Question: I am new to android . So i was trying to implement a code which stores the data in the internal storage of the device. It is storing and loading the data. I cannot see the file in the data folder which is present in the eclipse. When i click the data folder , it is not expanding.

I have used the below code
'''
package com.example.files;
import java.io.FileInputStream;
import java.io.FileOutputStream;
import java.io.IOException;
import java.io.InputStreamReader;
import java.io.OutputStreamWriter;
import android.app.Activity;
import android.os.Bundle;
import android.view.View;
import android.widget.EditText;
import android.widget.Toast;
public class MainActivity extends Activity {
EditText textBox;
static final int READ_BLOCK_SIZE = 100;
/** Called when the activity is first created. */
@Override
public void onCreate(Bundle savedInstanceState) {
super.onCreate(savedInstanceState);
setContentView(R.layout.activity_main);
textBox = (EditText) findViewById(R.id.txtText1);
}
public void onClickSave(View view){
String str = textBox.getText().toString();
try
{
FileOutputStream fOut =
openFileOutput("textfile.txt",
MODE_WORLD_READABLE);
OutputStreamWriter osw = new
OutputStreamWriter(fOut);
//---write the string to the file---
osw.write(str);
osw.flush();
osw.close();
//---display file saved message---
Toast.makeText(getBaseContext(),
"File saved successfully!",
Toast.LENGTH_SHORT).show();
//---clears the EditText---
textBox.setText("");
}
catch (IOException ioe)
{
ioe.printStackTrace();
}
}
public void onClickLoad(View view) {
try
{
FileInputStream fIn =
openFileInput("textfile.txt");
InputStreamReader isr = new
InputStreamReader(fIn);
char[] inputBuffer = new char[READ_BLOCK_SIZE];
String s = "";
int charRead;
while ((charRead = isr.read(inputBuffer))>0)
{
//---convert the chars to a String---
String readString =
String.copyValueOf(inputBuffer, 0,
charRead);
s += readString;
inputBuffer = new char[READ_BLOCK_SIZE];
}
//---set the EditText to the text that has been
// read---
textBox.setText(s);
Toast.makeText(getBaseContext(),
"File loaded successfully!",
Toast.LENGTH_SHORT).show();
}
catch (IOException ioe) {
ioe.printStackTrace();
}
}
}
'''
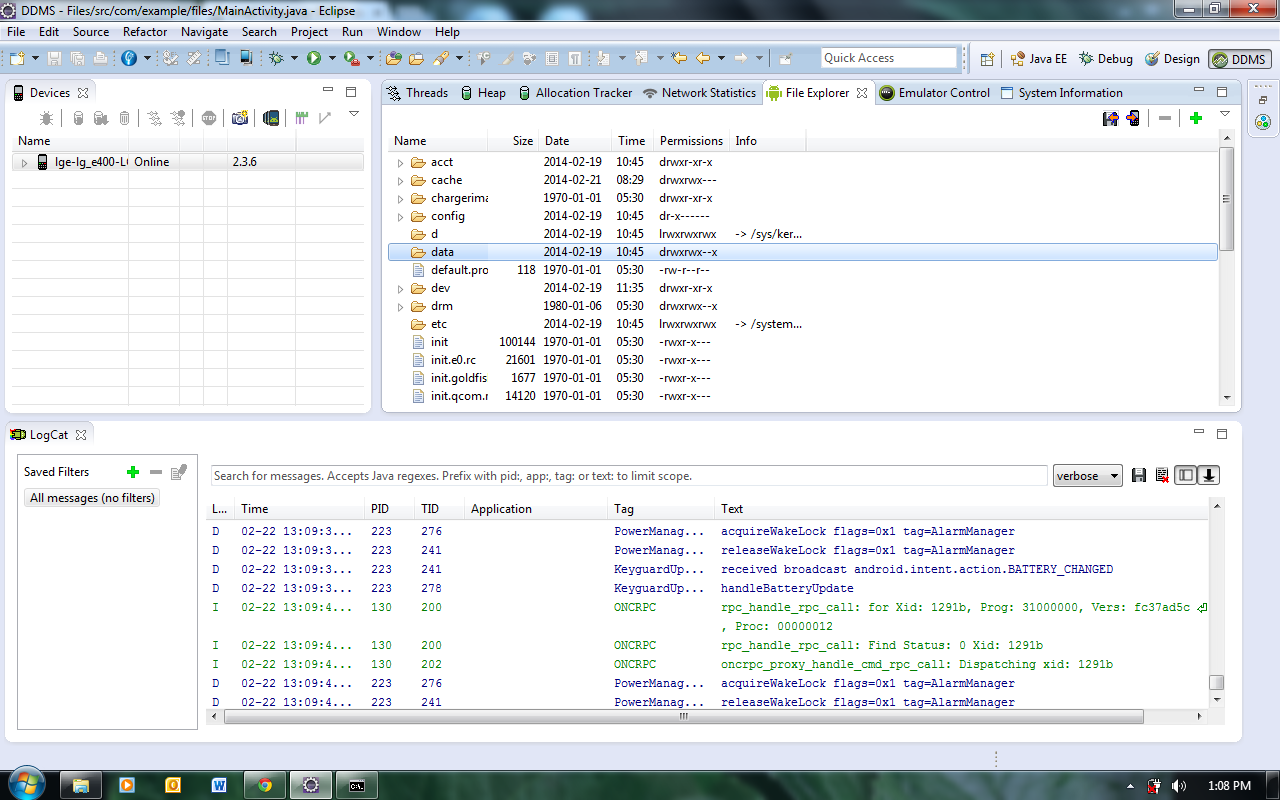
Answer: The data folder is part of the internal storage of the device and should not be accessible over DDMS for a device.
You can however run your app on the emulator and then you can browse the emulator's data directory in DDMS.
The apps in all new smartphone OS's work on the concept of sandboxing. In case of Android the sandbox directory for an app is /data/data/your_app_package/
The files and directories in this directory are by default only available to the app. If you want to view the files using DDMS on a device, I suggest you get a handle on the External Storage using getExternalStorage() and copy/move your files there. The default location to save your files in the app is getFilesDir() which /data/data/your_app_package/files